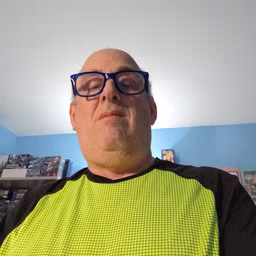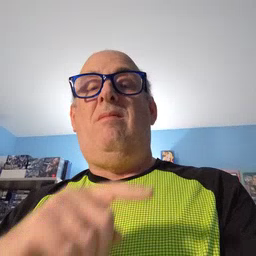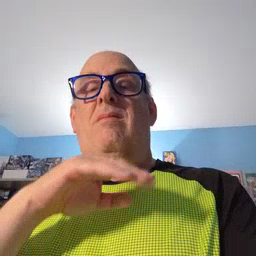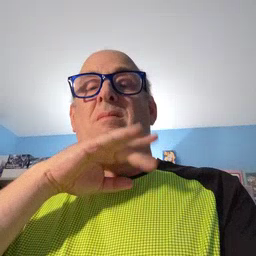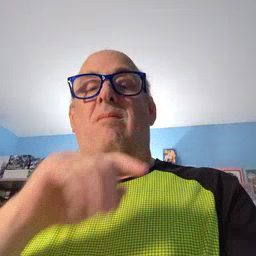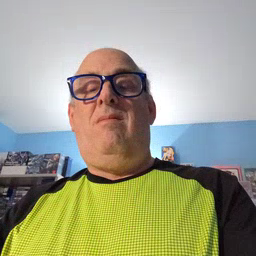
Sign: dirty